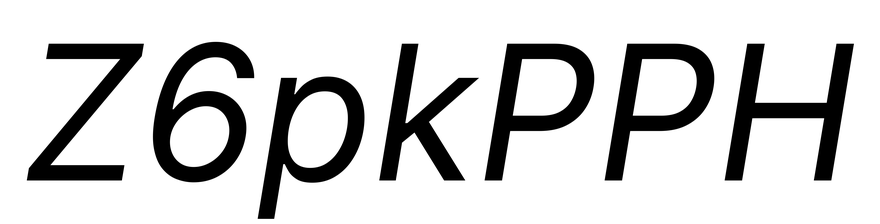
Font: Inter-Italic_Italic